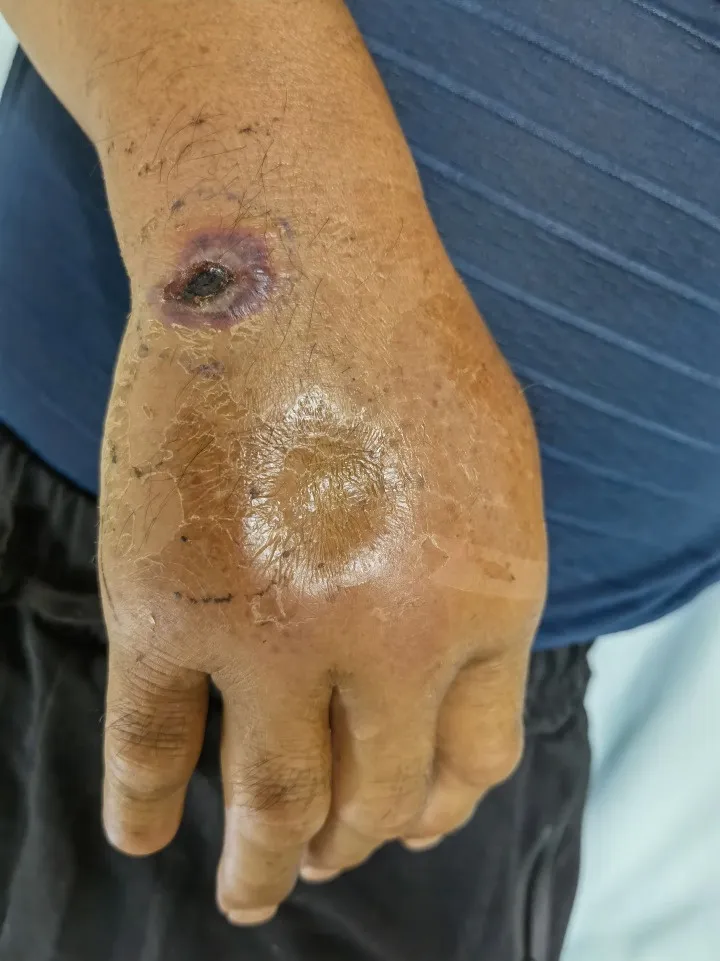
Purple swelling and pitting edema on the back of the right hand.
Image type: medical_photograph (skin_photograph)